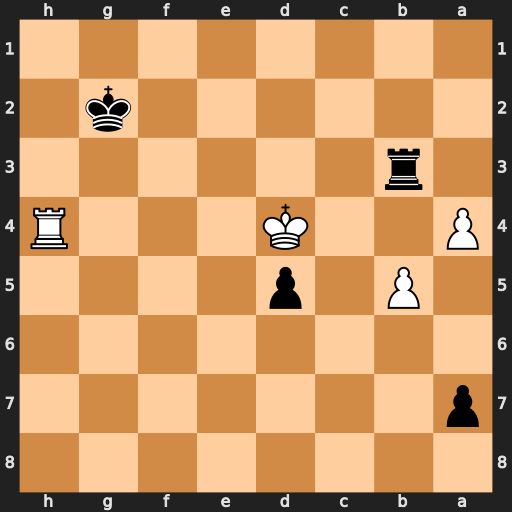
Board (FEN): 8/p7/8/1P1p4/P2K3R/1r6/6k1/8
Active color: b
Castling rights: -
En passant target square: -
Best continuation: Rb4+ Kxd5 Rxh4 a5 Rh6